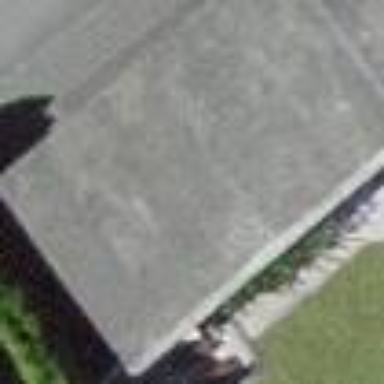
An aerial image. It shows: View of roof of building.